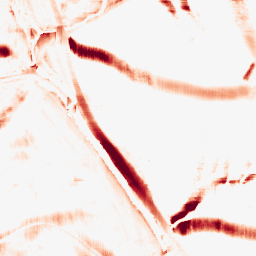
Category: morphological
Decomposition family: rolling_ball
Decomposition parameters: radius: 10
Upsampling method: lanczos
Upsampling parameters: scale: 4
Upsampling scale: 4